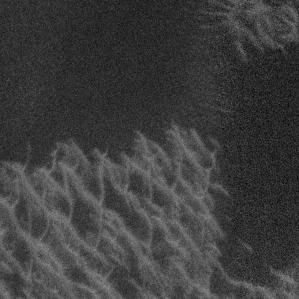
Label: frost